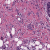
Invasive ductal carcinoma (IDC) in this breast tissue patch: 1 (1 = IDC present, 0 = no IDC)